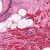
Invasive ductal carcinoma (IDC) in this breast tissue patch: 0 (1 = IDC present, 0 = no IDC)